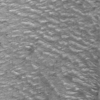
Label: not_dusty